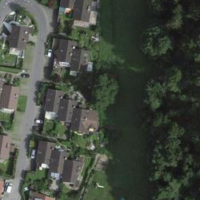
EUNIS habitat code: 44
Species observed at this site:
Cymbalaria muralis